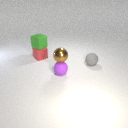
small red rubber cube behind small gray rubber sphere